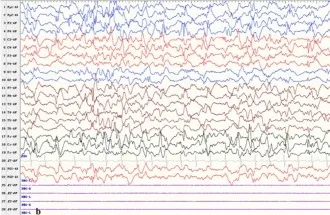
Hypsarrhythmia.
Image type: electrography (eeg)